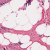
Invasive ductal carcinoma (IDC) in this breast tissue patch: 1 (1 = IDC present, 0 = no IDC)